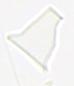
Label: Tintinnid